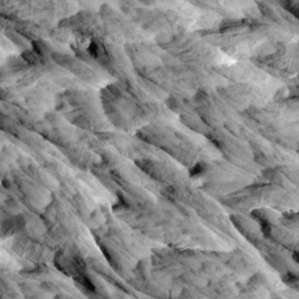
Label: non_frost